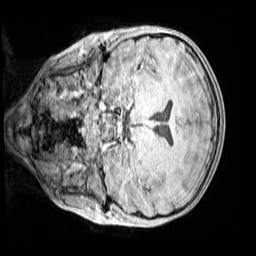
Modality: MP2RAGE
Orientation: coronal
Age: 10
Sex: female
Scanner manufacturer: siemens
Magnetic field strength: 3 T
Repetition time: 4 s
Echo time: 0.00299 s